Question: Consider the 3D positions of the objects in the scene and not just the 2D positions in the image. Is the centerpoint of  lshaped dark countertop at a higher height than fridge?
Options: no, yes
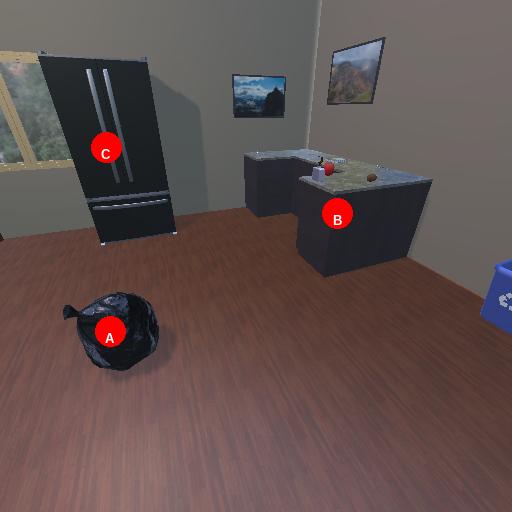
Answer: no